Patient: sex F, age 26
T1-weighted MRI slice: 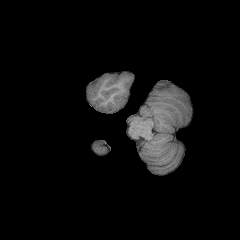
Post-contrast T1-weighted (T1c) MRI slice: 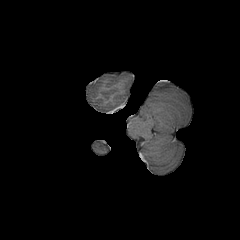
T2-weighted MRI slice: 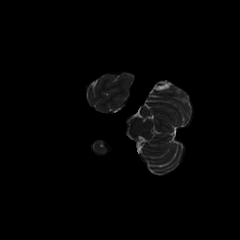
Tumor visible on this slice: no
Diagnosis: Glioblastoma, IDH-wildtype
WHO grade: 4